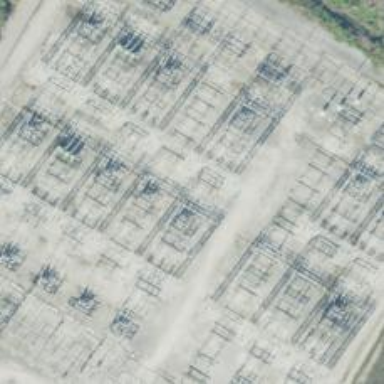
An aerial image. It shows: Switch for power supply.